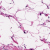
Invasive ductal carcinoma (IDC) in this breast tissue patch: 0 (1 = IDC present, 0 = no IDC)